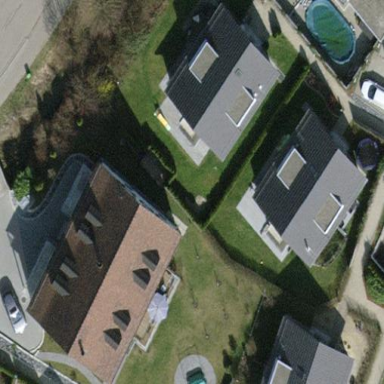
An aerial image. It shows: Detached building.